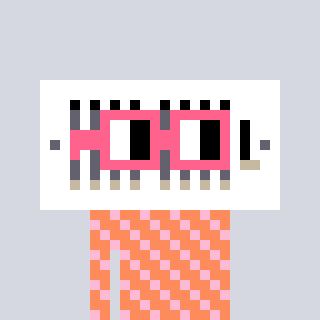
a pixel art character with square pink glasses, a vent-shaped head and a peachy-colored body on a cool background